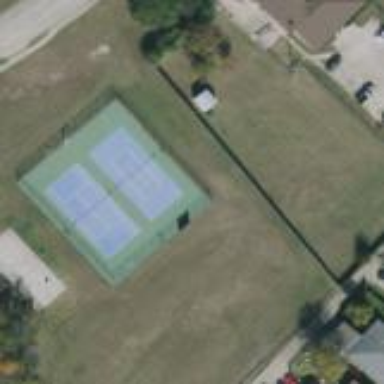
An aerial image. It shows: Paved tennis court in leisure land pitch.